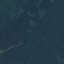
Land use / land cover class: Forest